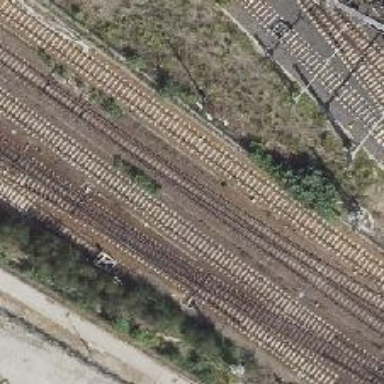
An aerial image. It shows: Rail yard with electrified contact lines for the trains.